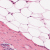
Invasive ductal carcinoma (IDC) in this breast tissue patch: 0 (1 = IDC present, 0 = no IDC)